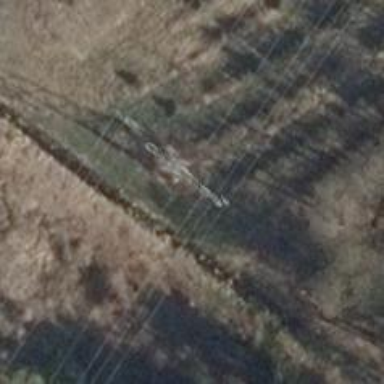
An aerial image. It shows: Power tower.